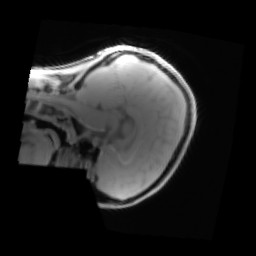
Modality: PDw
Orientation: sagittal
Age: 16
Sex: male
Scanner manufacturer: siemens
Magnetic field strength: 3 T
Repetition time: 0.25 s
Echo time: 0.00103 s